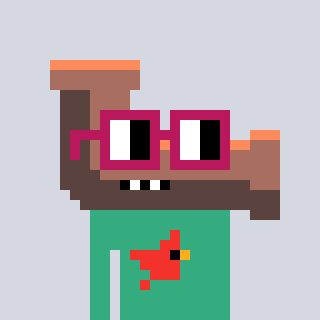
a pixel art character with square dark red glasses, a pipe-shaped head and a teal-colored body on a cool background